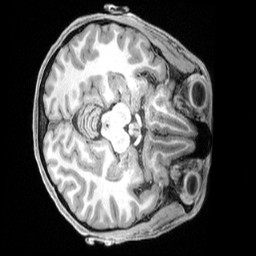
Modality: T1w
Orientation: axial
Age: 30
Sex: female
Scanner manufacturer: siemens
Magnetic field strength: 3 T
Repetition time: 2.4 s
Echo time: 0.00228 s